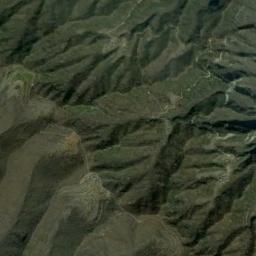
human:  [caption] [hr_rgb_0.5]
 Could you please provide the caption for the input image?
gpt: The folded mountain consists of some ridges and valleys of different sizes .

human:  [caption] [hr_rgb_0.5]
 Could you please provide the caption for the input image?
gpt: The mountain is full of green plants .

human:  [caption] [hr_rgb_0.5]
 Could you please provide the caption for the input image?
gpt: The mountain is covered with grass .

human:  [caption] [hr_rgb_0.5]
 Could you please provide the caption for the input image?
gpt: Thirty percent of the area on this mountain is covered by vegetation .

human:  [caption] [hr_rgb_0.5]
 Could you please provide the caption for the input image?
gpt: There are some ridges on the brown mountain .